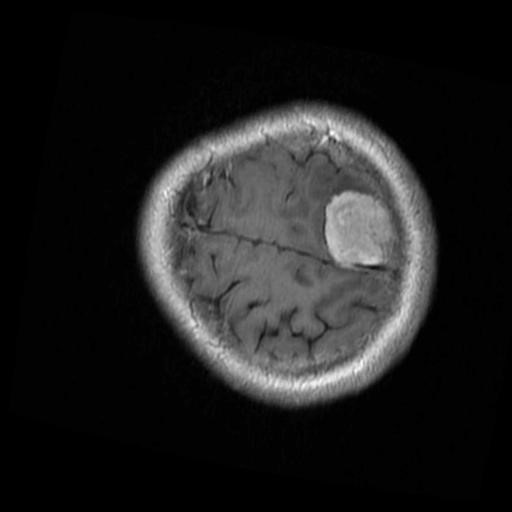
Label: brain_menin